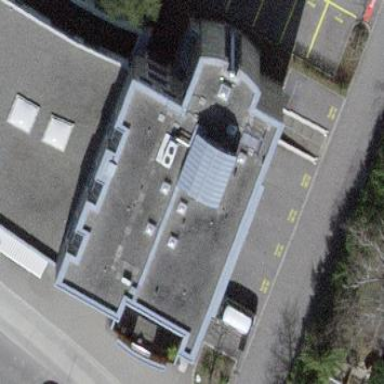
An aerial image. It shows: Office building.